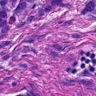
Metastatic tissue present: yes